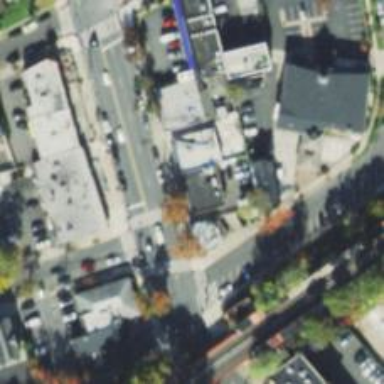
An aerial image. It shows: Pharmacy providing healthcare services.